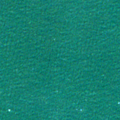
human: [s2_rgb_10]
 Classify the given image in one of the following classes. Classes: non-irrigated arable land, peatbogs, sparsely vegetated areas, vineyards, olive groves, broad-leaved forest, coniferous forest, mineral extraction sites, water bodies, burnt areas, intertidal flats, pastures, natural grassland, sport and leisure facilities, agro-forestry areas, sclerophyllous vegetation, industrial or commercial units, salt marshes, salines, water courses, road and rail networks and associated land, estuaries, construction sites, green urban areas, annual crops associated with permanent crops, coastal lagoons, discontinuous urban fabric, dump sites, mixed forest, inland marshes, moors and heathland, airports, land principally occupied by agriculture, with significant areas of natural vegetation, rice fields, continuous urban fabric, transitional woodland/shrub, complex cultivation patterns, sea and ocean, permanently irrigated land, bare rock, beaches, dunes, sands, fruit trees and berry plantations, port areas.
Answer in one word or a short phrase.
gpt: sea and ocean